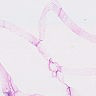
Metastatic tissue present: no